Aerial crown-view tile of a tropical tree (Barro Colorado Island, Panama), acquired 20250414:
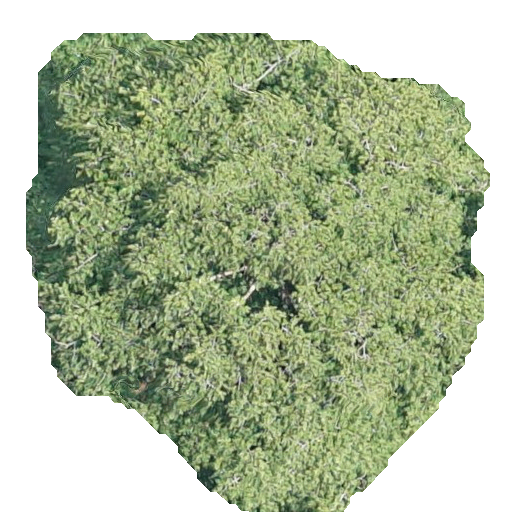
Species: Virola surinamensis
GBIF accepted scientific name: Virola surinamensis
Crown area: 257.464 m²